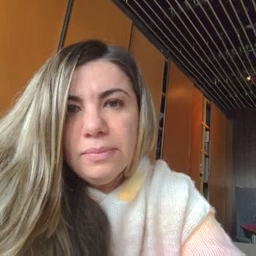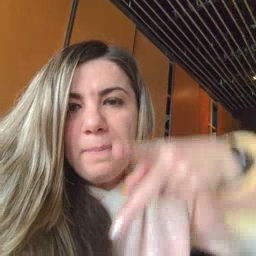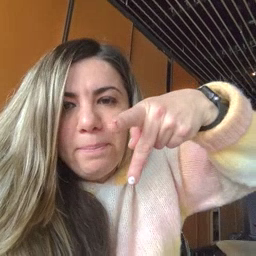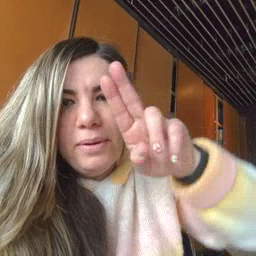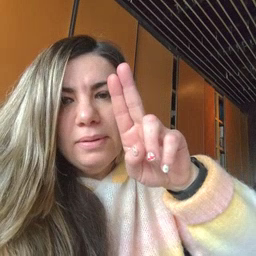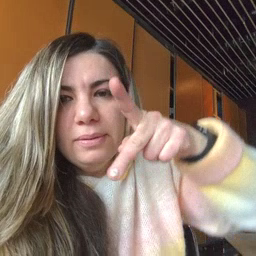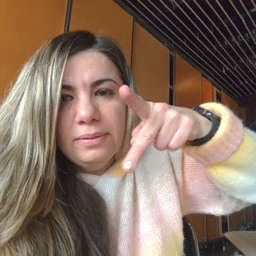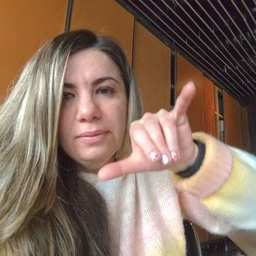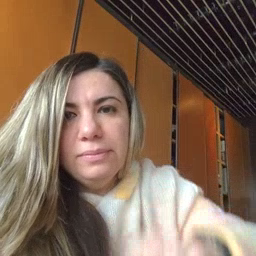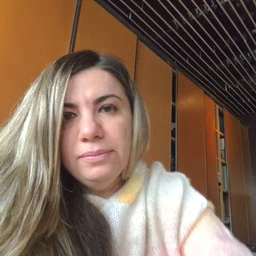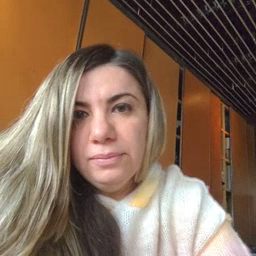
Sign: puppy